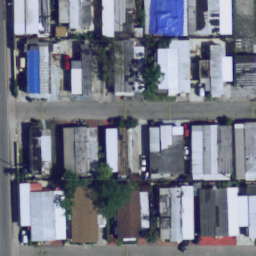
Label: residential